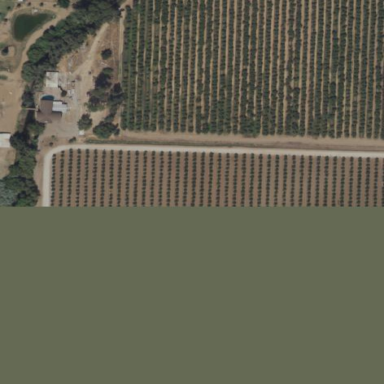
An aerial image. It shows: Orchard filled with peach trees.